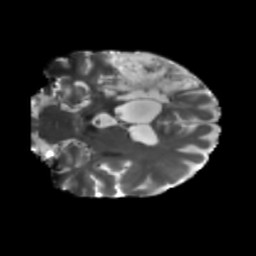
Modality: T2w
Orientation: coronal
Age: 64
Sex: male
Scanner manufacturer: siemens
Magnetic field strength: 3 T
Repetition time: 5.25 s
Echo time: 0.08 s